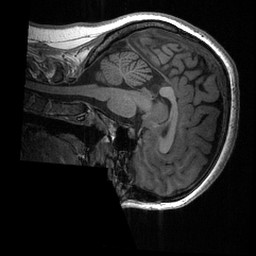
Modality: T1w
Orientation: sagittal
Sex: female
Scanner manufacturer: ge
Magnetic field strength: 3 T
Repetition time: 0.0064 s
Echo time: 0.00281 s